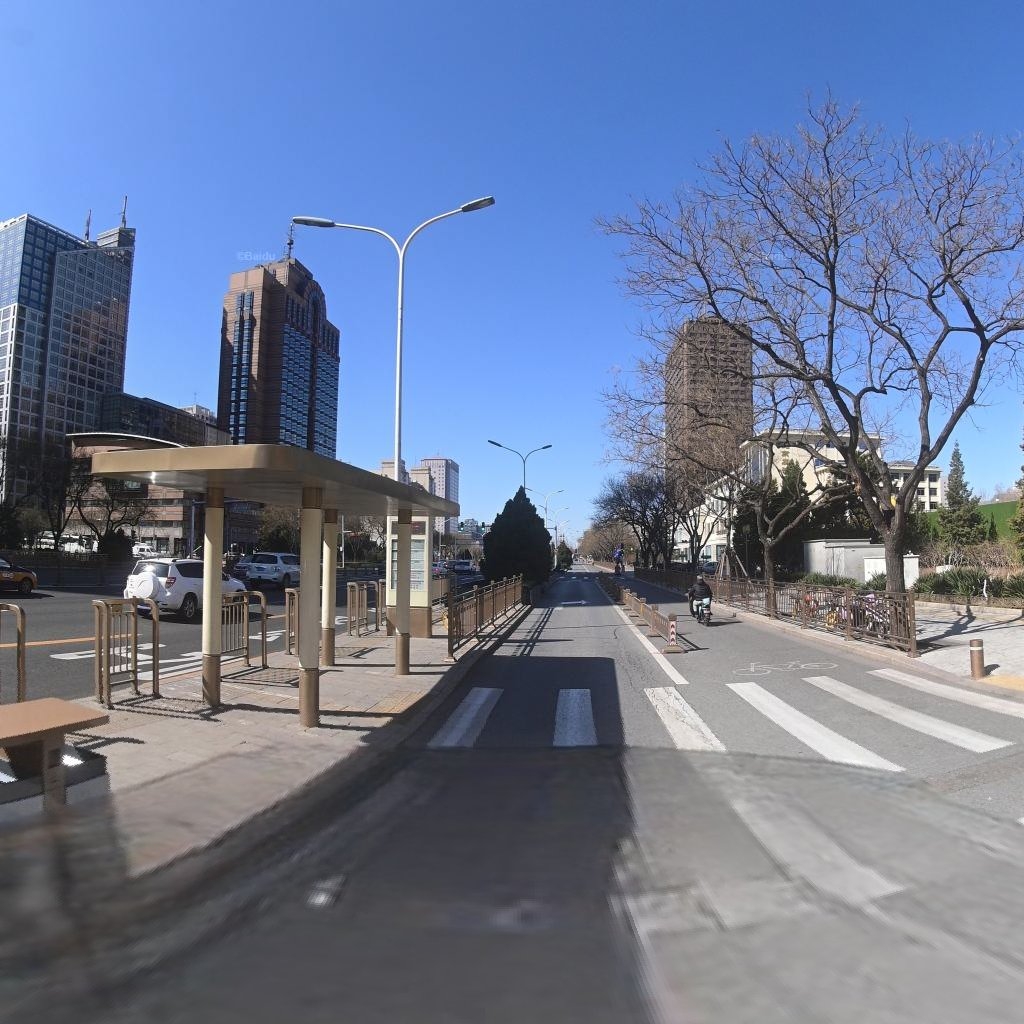
Region: Chaoyang
Road damage annotations: alligator crack